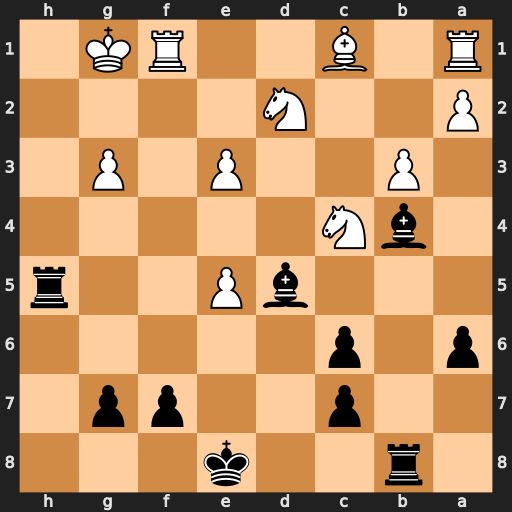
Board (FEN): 1r2k3/2p2pp1/p1p5/3bP2r/1bN5/1P2P1P1/P2N4/R1B2RK1
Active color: b
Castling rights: -
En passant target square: -
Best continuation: Rh1+ Kf2 Rh2+ Ke1 Bxc4